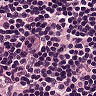
Metastatic tissue present: no